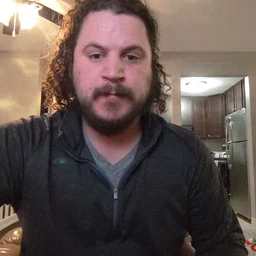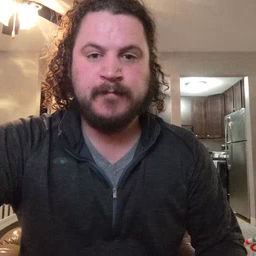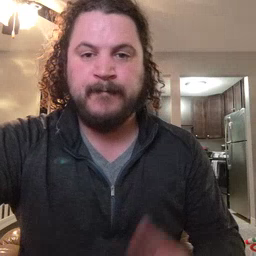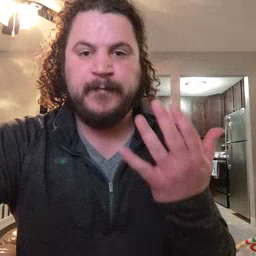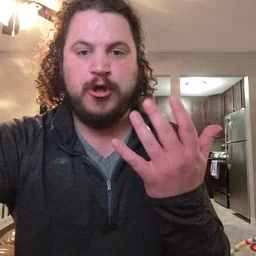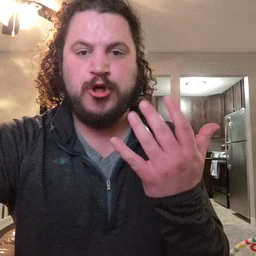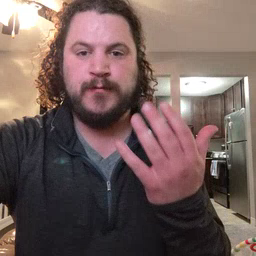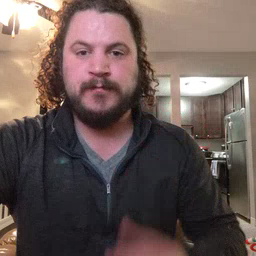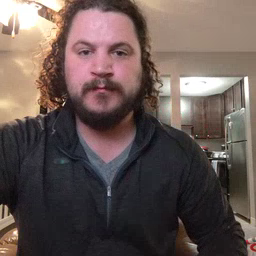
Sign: finger